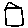
Label: house